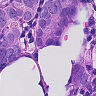
Metastatic tissue present: yes